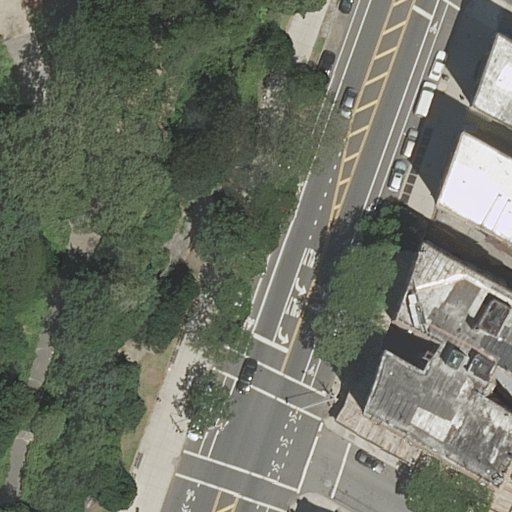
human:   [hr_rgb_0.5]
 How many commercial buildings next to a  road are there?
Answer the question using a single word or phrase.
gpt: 0

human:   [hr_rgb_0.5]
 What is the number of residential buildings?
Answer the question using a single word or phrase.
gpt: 2

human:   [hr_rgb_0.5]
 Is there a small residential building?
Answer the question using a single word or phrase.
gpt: no

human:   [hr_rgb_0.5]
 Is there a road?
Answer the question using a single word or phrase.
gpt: yes

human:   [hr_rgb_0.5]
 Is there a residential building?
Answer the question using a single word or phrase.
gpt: yes

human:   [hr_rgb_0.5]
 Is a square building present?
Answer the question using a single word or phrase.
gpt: no

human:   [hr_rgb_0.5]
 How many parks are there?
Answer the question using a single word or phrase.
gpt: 1

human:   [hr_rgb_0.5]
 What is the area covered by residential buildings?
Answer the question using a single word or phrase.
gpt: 1152m2

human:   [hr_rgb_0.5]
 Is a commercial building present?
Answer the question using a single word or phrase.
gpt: no

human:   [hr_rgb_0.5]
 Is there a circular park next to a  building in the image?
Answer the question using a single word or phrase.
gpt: no

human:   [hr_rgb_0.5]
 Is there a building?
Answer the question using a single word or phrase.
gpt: yes

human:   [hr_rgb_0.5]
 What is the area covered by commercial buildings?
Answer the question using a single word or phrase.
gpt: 0m2

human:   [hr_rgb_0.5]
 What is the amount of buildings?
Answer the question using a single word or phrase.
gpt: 2

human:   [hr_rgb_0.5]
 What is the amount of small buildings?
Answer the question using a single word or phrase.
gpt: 0

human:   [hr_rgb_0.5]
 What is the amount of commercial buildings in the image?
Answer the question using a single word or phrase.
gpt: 0

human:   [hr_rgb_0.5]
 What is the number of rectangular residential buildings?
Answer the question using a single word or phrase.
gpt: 0

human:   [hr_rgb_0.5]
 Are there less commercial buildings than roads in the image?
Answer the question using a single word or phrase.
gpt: yes

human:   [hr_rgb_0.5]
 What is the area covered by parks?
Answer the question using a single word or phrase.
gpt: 4557m2

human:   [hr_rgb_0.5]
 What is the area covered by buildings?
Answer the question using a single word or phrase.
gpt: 1152m2

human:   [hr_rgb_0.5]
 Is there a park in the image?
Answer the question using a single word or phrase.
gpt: yes

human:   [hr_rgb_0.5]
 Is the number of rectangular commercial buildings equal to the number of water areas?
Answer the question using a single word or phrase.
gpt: yes

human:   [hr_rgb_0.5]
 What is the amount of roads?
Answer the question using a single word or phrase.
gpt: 5

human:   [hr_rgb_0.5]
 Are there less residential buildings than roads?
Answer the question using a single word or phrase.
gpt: yes

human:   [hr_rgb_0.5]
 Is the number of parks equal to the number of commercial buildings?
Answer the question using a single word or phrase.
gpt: no

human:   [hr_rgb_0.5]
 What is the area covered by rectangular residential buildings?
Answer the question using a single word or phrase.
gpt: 0m2

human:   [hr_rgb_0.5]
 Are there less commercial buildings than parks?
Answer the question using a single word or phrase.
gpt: yes

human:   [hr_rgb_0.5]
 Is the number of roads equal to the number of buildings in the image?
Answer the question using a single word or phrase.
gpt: no

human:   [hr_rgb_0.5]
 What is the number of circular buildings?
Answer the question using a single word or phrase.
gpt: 0

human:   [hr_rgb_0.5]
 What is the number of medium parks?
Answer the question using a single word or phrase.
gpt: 0

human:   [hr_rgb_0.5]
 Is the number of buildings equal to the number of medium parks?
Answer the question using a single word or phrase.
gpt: no

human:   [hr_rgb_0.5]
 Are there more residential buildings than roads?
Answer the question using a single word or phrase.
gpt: no

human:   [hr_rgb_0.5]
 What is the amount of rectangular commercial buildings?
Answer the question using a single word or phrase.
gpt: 0

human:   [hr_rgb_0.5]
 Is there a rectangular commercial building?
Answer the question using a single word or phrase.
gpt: no

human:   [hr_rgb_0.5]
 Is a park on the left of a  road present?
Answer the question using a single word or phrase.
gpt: yes

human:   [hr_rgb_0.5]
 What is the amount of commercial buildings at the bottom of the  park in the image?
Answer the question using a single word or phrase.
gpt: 0

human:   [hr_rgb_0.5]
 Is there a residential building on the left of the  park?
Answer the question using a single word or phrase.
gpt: no

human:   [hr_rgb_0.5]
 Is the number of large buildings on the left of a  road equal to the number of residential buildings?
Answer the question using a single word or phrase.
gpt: no

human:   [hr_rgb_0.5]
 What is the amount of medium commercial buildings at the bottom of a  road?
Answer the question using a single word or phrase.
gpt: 0

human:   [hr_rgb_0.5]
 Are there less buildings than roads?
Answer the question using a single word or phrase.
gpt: yes

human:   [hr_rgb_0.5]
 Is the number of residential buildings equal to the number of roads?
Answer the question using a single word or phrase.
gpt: no

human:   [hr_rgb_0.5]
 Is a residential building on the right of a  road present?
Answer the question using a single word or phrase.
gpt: yes

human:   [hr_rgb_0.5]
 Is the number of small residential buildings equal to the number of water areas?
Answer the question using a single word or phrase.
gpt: yes

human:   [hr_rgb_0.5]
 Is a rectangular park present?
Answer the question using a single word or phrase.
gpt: yes

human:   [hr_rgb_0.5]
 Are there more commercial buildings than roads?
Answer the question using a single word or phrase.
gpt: no

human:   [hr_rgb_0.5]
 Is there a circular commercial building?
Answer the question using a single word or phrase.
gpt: no

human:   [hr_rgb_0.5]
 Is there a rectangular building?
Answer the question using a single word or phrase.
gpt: no

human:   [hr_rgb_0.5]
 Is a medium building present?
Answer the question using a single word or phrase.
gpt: yes

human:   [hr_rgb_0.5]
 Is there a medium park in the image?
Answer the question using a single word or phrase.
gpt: no

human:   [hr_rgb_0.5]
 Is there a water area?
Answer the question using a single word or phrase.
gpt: no

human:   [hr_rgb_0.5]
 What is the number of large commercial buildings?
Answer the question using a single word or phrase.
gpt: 0

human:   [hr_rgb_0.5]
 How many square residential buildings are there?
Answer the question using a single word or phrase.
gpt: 0

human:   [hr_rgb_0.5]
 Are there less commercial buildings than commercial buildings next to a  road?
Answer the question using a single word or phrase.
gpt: no

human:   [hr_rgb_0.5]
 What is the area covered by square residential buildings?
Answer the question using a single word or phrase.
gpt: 0m2

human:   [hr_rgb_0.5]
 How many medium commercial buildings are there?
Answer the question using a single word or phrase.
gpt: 0

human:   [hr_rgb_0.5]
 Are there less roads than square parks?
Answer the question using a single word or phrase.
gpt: no

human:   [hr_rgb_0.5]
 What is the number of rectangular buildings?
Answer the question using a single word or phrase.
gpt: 0

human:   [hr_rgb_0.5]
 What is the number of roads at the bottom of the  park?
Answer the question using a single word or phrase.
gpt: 2

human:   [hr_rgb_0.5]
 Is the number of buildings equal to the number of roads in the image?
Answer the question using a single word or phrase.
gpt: no

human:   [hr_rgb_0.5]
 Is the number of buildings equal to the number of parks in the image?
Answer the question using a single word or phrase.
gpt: no

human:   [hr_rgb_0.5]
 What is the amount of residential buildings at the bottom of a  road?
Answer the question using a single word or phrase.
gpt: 1

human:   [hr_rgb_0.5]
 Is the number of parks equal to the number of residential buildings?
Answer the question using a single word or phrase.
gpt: no

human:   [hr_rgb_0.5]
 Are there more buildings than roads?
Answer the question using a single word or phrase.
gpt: no

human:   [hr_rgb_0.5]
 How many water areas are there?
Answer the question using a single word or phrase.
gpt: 0

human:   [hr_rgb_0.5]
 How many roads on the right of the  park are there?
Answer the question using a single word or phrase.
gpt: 4